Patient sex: F
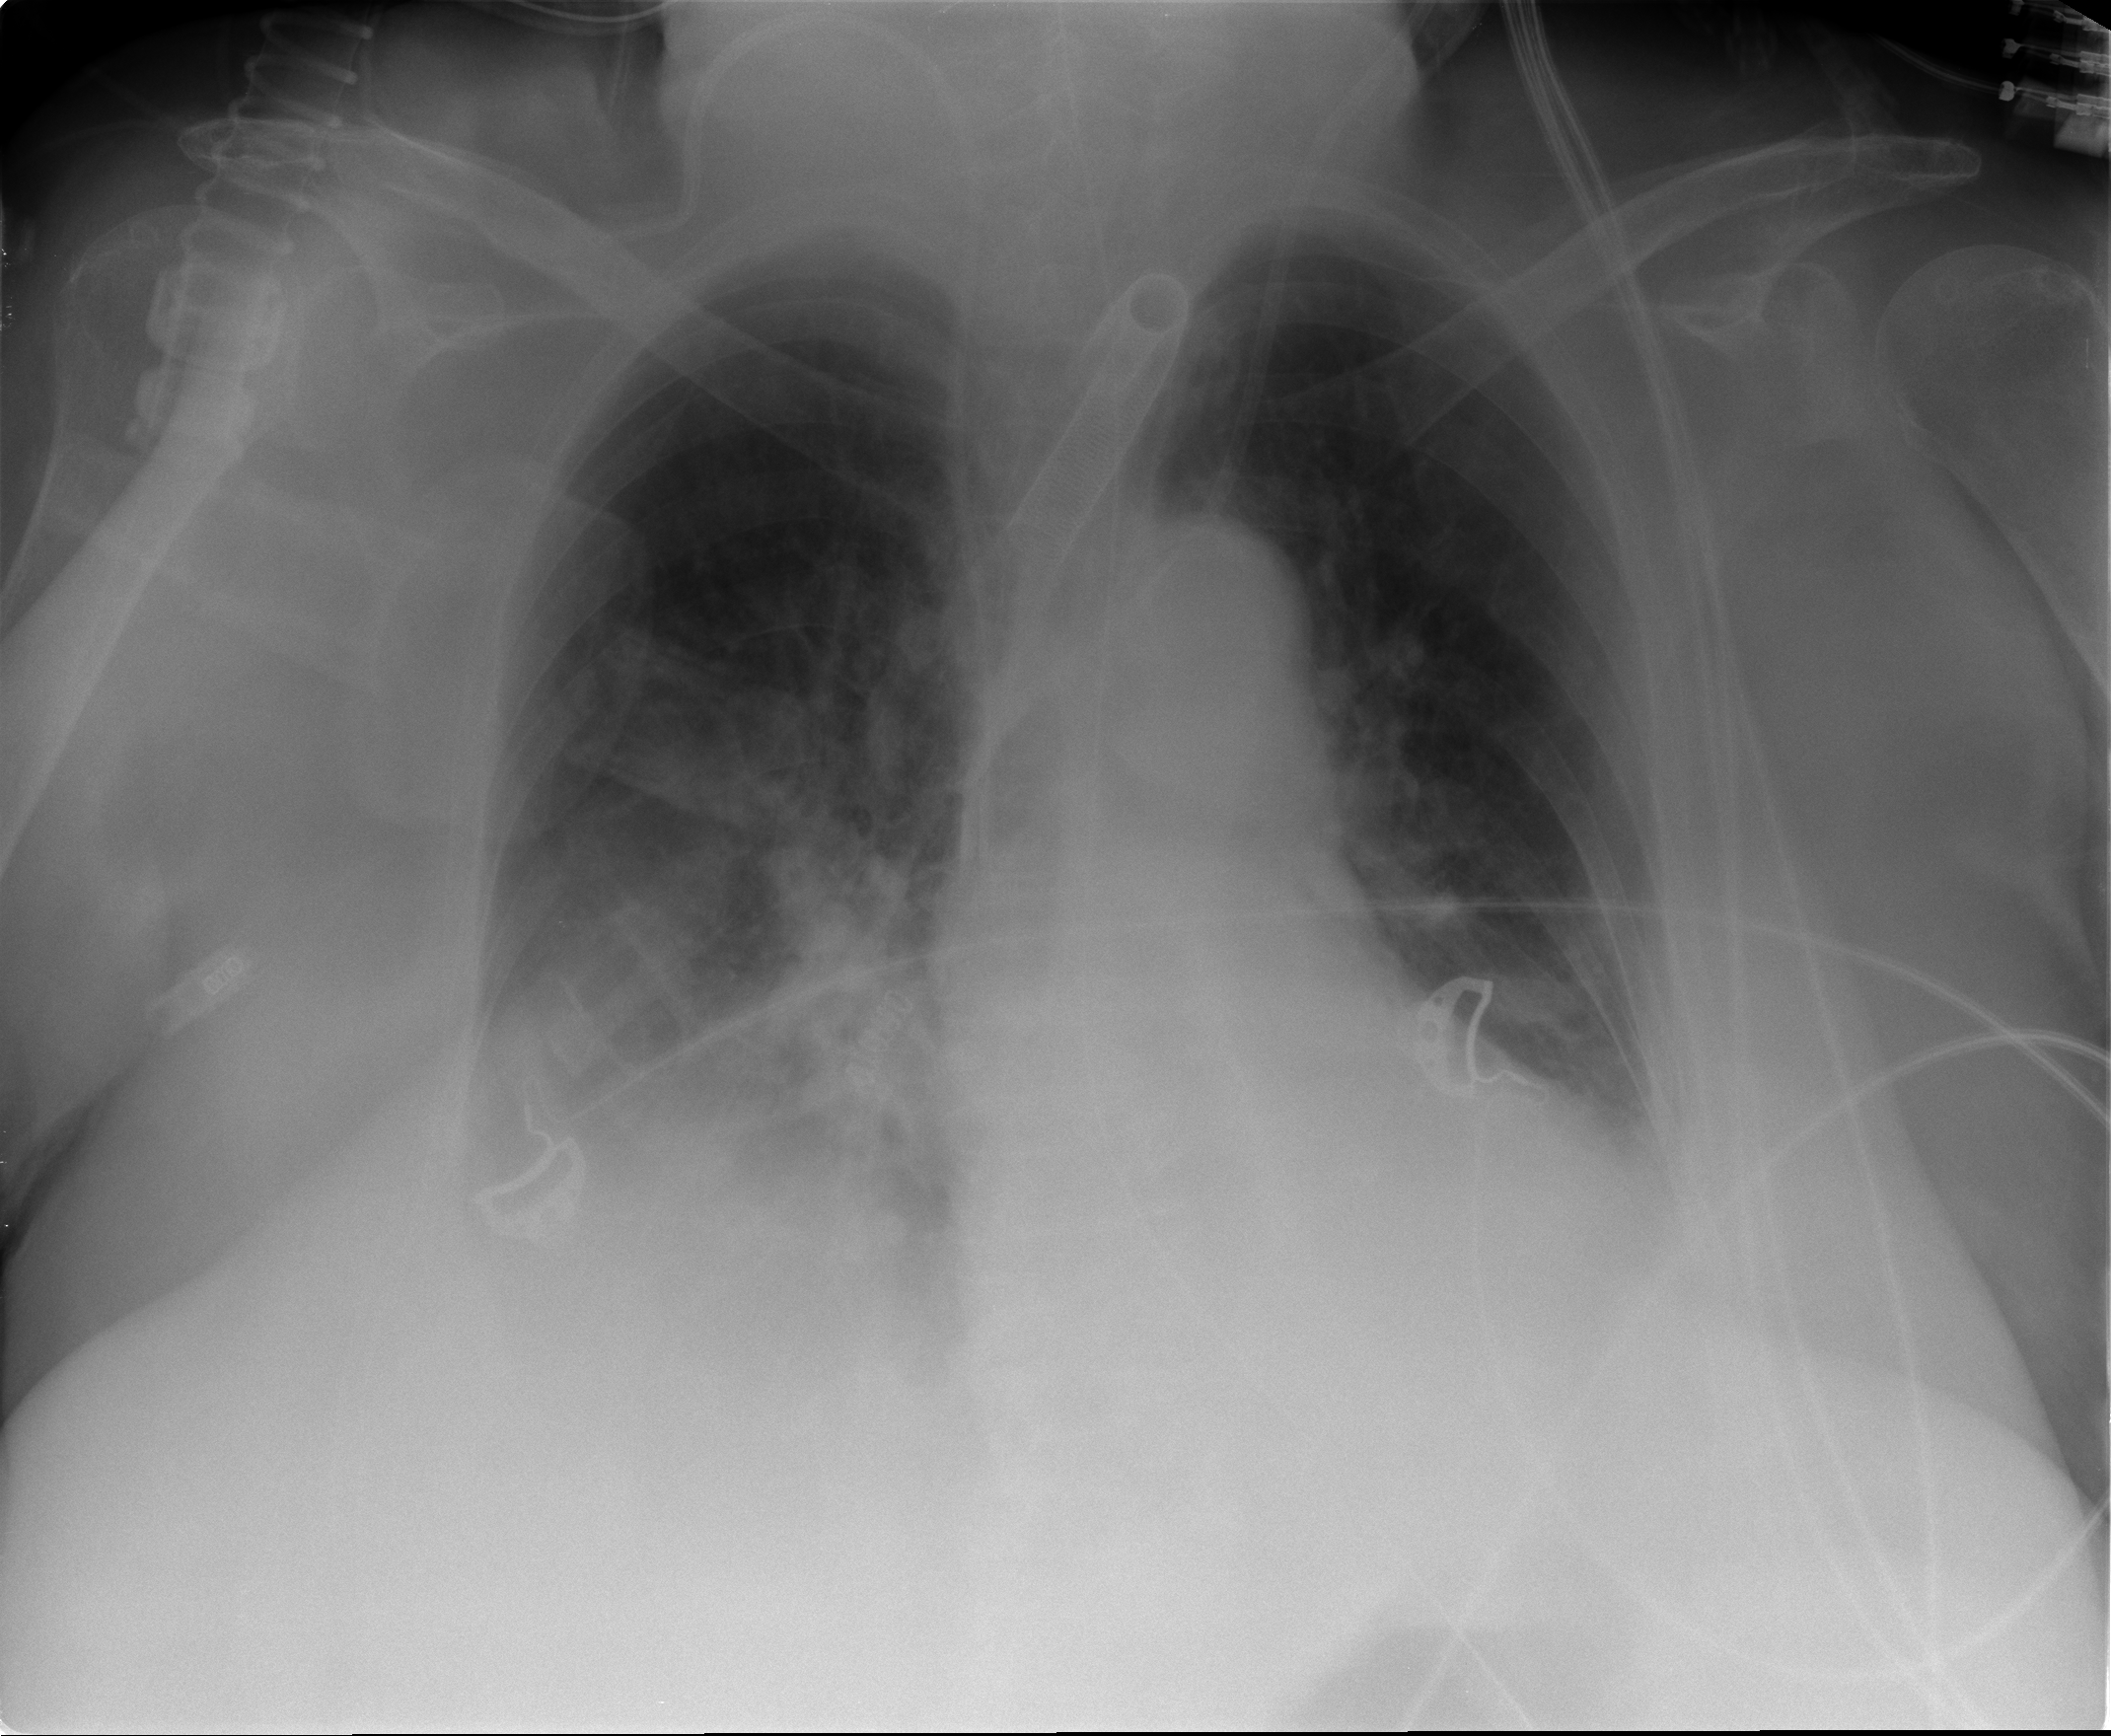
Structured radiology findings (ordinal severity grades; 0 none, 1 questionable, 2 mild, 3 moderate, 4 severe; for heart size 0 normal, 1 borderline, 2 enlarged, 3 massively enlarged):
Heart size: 1
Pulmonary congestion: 2
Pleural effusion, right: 3
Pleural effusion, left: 2
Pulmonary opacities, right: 2
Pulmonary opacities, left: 0
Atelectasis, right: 3
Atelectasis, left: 2